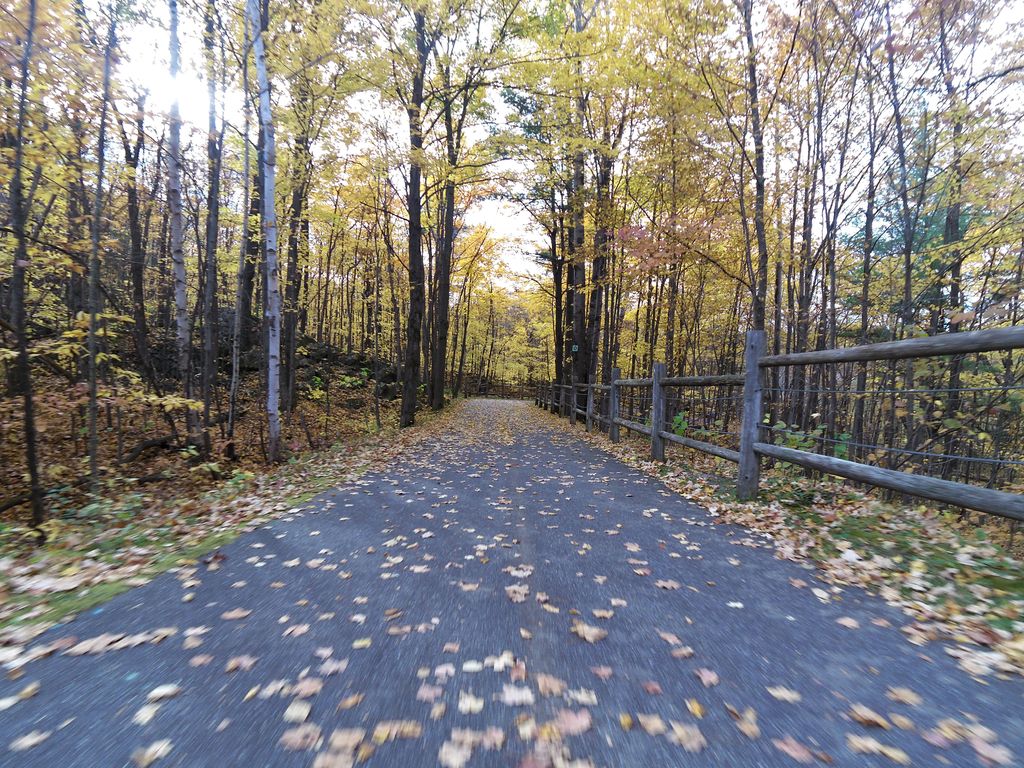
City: ottawa-gatineau